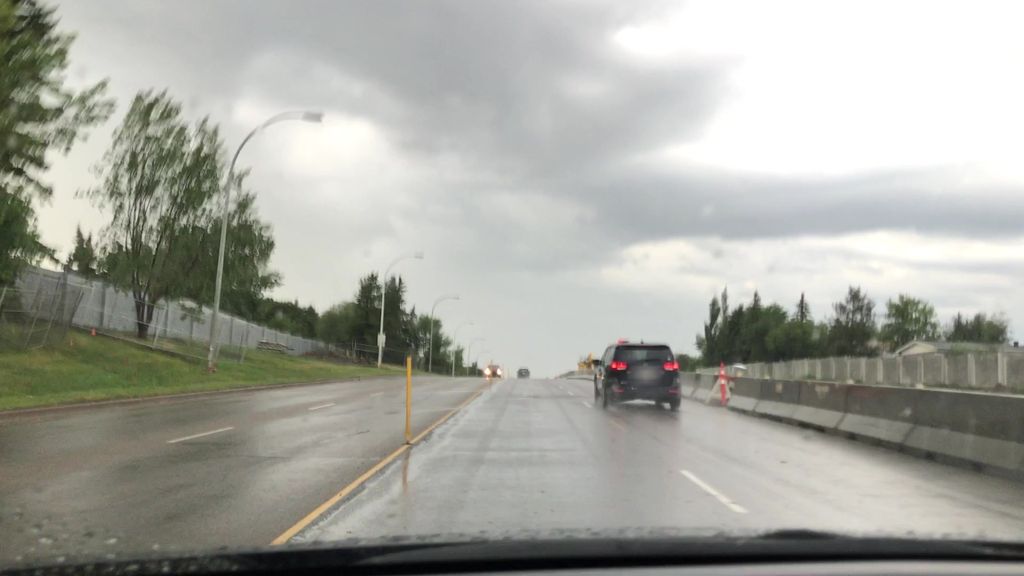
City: edmonton